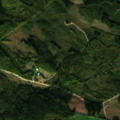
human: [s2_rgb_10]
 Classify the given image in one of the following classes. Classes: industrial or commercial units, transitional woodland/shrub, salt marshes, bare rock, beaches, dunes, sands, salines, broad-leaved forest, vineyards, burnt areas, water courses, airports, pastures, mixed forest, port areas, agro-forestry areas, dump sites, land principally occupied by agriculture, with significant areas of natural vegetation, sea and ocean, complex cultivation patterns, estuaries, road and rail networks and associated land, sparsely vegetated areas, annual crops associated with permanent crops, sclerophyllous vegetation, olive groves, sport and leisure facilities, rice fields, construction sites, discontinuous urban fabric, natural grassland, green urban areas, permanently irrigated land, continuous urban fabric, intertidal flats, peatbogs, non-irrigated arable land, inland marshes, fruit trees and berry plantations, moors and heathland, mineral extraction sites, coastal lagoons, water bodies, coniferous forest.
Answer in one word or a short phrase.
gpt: mixed forest, transitional woodland/shrub